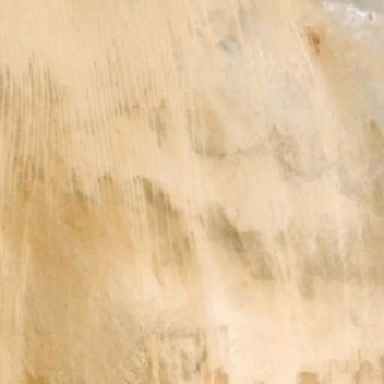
This is cast high from top to top .